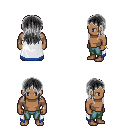
a pixel art fantasy rpg character, male body template, human, dark skin, white trimmed cape, teal pants, gray unkempt hairstyle, bracelets, four views (front, back, left, right), 2x2 character sprite sheet, small pixel art, hard edges, no anti-aliasing